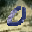
Label: 0